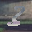
Label: 3